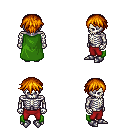
a pixel art fantasy rpg character, male body template, skeleton, green cape, red pants, dark blonde short bangs hairstyle, metal boots, four views (front, back, left, right), 2x2 character sprite sheet, small pixel art, hard edges, no anti-aliasing